Question: I met today an issue, it is strange for me but, maybe, not for experts in C# field.
I have a function called 'Download' like this ( a piece of code !)
'''
public void Download (string path){
HttpContext.Current.Response.ContentType = "application/octet-stream";
try {
....//process a 'filePath' variable using the 'path' parameter
using ( FileStream sourceFile = new FileStream( filePath, FileMode.Open ) ) {
...
HttpContext.Current.Response.AddHeader( "Content-Disposition", "attachment; filename=" + Path.GetFileName( filePath ) );
HttpContext.Current.Response.AddHeader( "Content-Length", fileSize.ToString() );
HttpContext.Current.Response.BinaryWrite( getContent );
}
...
}
'''
If file name mentioned and stored in 'path'/'filePath' variable contains space like
'PR SimpleTest.xls'
then the download box contains file name like 'PR' with nothing additional.

If that file name has space (like 'PR_SimpleTest.xls') then the header comes with 'PR_SimpleTest.xls' and I can download as such (appears full filename with his extension).
There are solution(s) to solve issue in case when file name contains space(s) ?
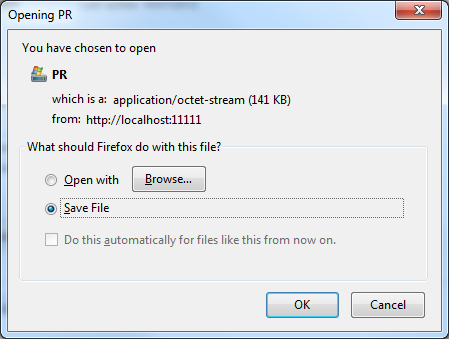
Answer: A google search for http headers spaces finds this <URL> which suggests surrounding the filename with quotes. E.g.
'''
HttpContext.Current.Response.AddHeader(
"Content-Disposition",
"attachment; filename="" + Path.GetFileName( filePath ) + """);
'''